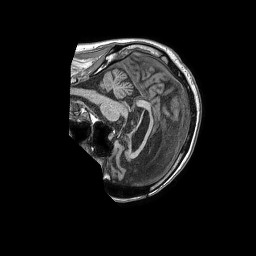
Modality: T1w
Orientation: sagittal
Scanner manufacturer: philips
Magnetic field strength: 1.5 T
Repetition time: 0.007856 s
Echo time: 0.00365 s